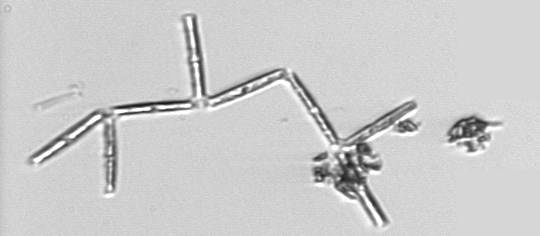
Label: Thalassionema